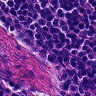
Metastatic tissue present: no